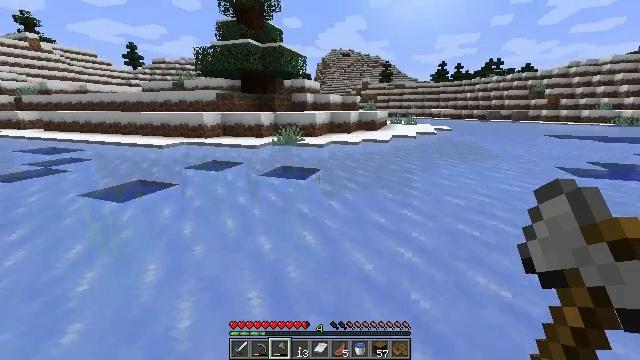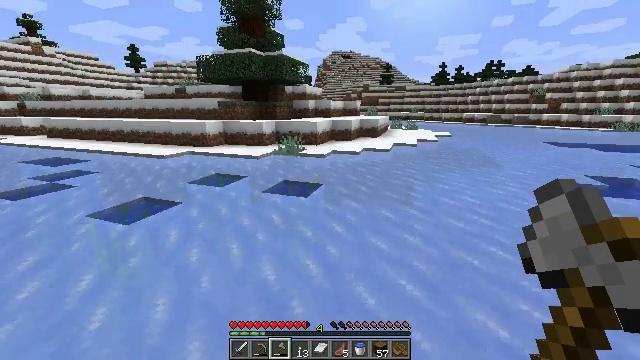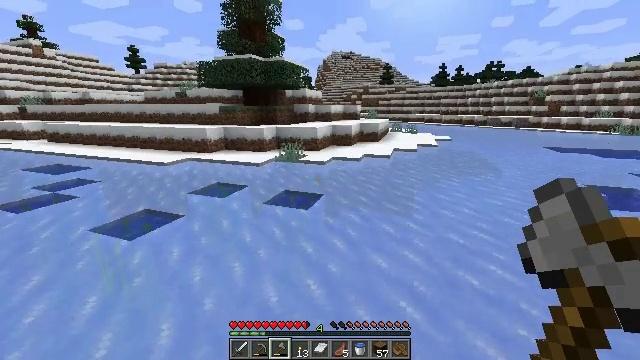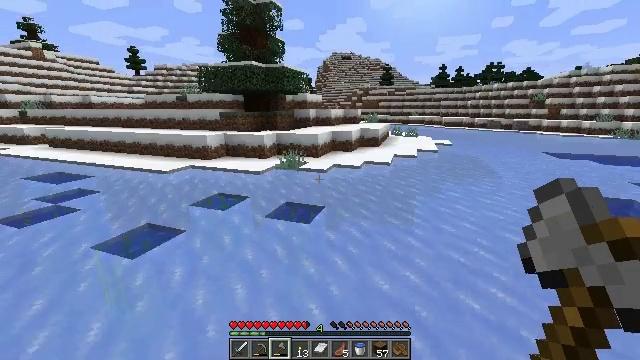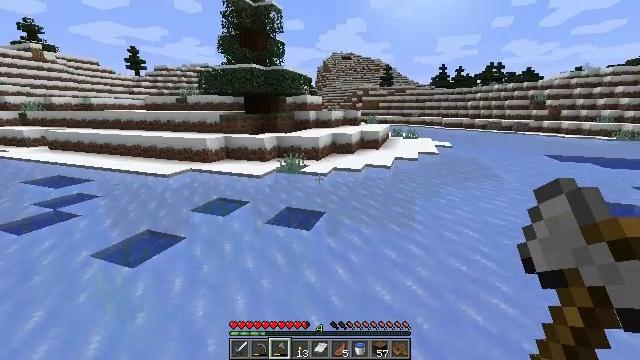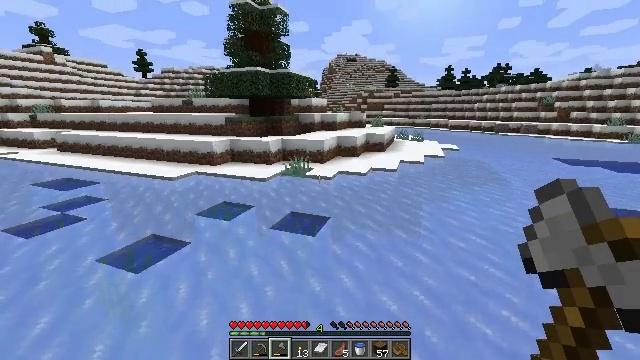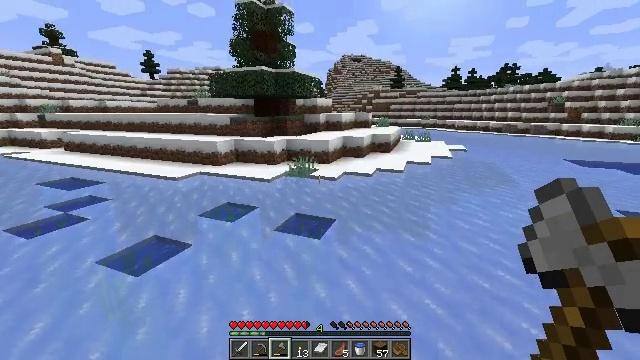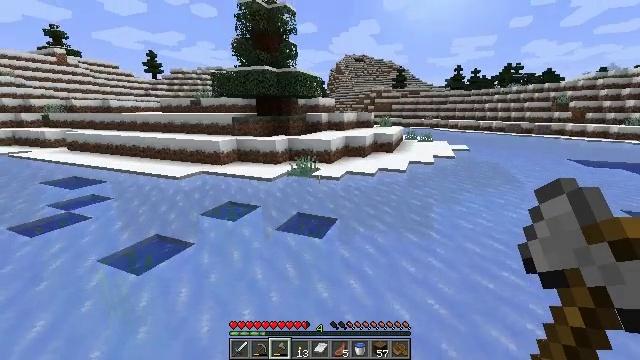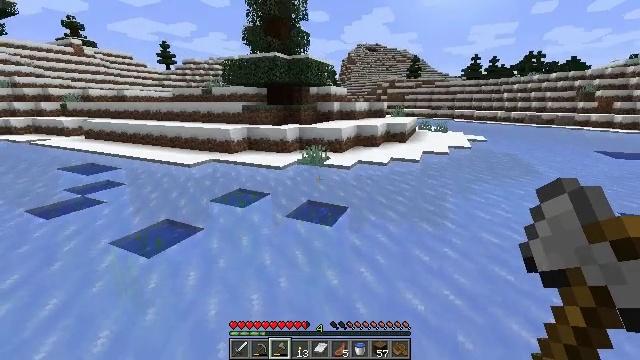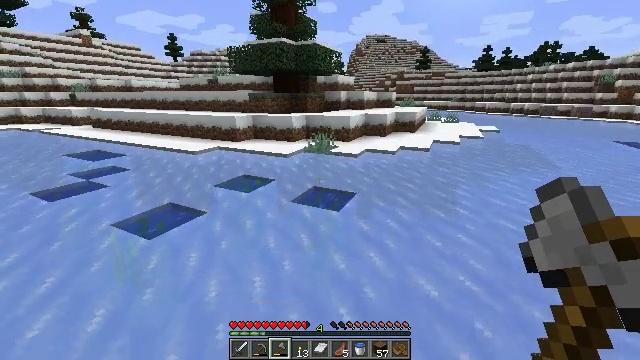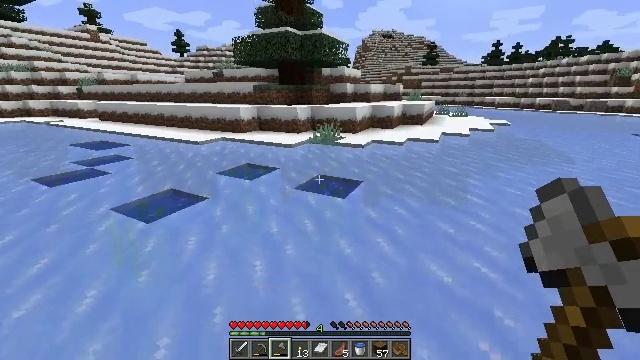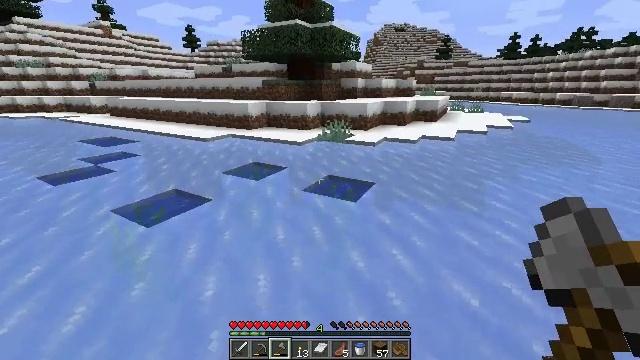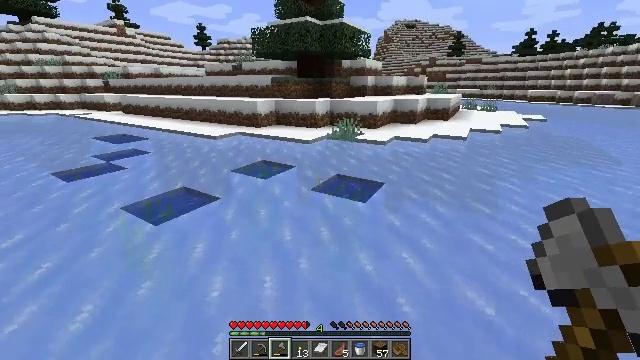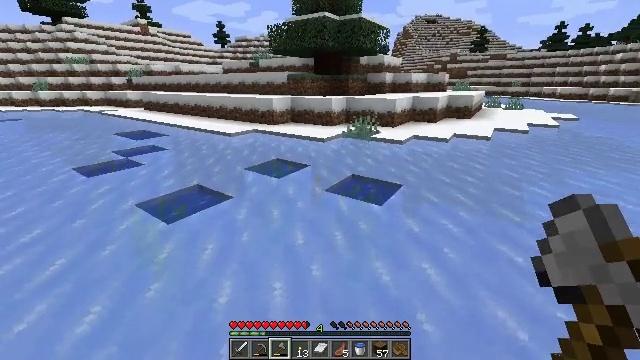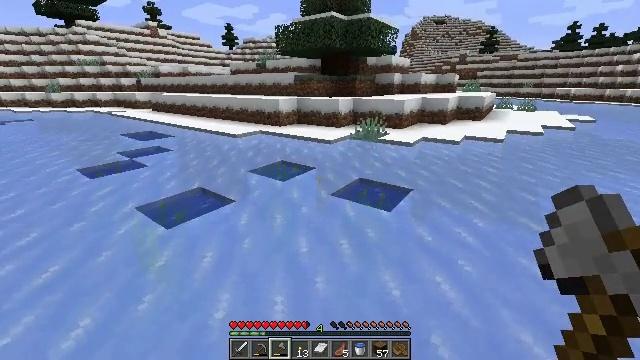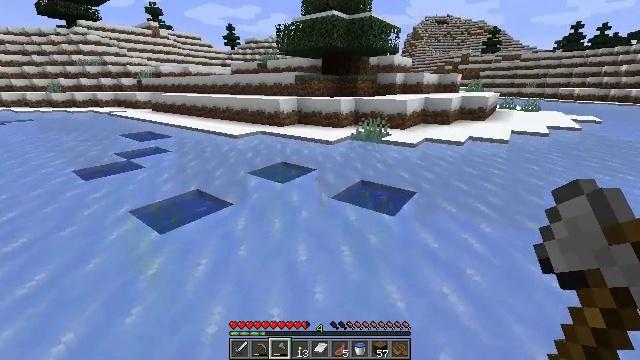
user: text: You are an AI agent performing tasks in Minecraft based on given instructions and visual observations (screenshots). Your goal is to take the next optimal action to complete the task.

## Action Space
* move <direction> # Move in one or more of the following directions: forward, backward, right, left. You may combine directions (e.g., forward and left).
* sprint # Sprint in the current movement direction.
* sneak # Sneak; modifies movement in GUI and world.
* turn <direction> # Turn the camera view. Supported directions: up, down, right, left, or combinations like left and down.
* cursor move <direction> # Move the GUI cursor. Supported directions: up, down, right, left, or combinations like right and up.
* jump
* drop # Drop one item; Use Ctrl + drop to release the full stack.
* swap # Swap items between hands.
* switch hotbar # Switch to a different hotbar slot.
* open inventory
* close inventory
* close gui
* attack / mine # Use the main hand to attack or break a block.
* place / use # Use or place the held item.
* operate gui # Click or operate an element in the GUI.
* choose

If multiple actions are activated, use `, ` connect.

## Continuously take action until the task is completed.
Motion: motion action
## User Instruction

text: Break the poppy plant.
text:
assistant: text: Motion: move forward, jump
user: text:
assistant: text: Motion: move forward, jump
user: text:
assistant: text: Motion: move forward, jump
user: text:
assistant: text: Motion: move forward, jump
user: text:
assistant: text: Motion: move forward, turn left, jump
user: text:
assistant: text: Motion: move forward, turn left, jump
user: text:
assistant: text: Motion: move forward
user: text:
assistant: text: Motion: move forward, turn left and down
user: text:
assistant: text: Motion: move forward, turn left and down
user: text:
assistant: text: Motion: move forward, turn left
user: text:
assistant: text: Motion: move forward, turn left
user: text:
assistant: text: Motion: move forward, turn left
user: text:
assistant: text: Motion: move forward, turn left
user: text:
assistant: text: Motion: move forward, turn left
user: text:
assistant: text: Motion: move forward, sprint
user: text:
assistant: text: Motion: move forward, sprint, turn left
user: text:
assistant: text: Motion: move forward, sprint, turn left and up
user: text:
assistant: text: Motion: move forward, sprint
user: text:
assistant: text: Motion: move forward, sprint
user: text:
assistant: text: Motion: move forward, sprint
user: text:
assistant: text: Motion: move forward, sprint
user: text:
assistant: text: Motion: move forward, sprint
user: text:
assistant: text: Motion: move forward, sprint
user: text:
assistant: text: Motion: move forward, sprint
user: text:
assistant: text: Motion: move forward, sprint
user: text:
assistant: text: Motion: move forward, sprint
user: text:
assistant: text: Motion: move forward, sprint
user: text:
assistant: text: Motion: move forward, sprint, turn right
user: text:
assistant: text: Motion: move forward, sprint, turn right
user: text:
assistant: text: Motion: move forward, sprint, turn right